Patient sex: M
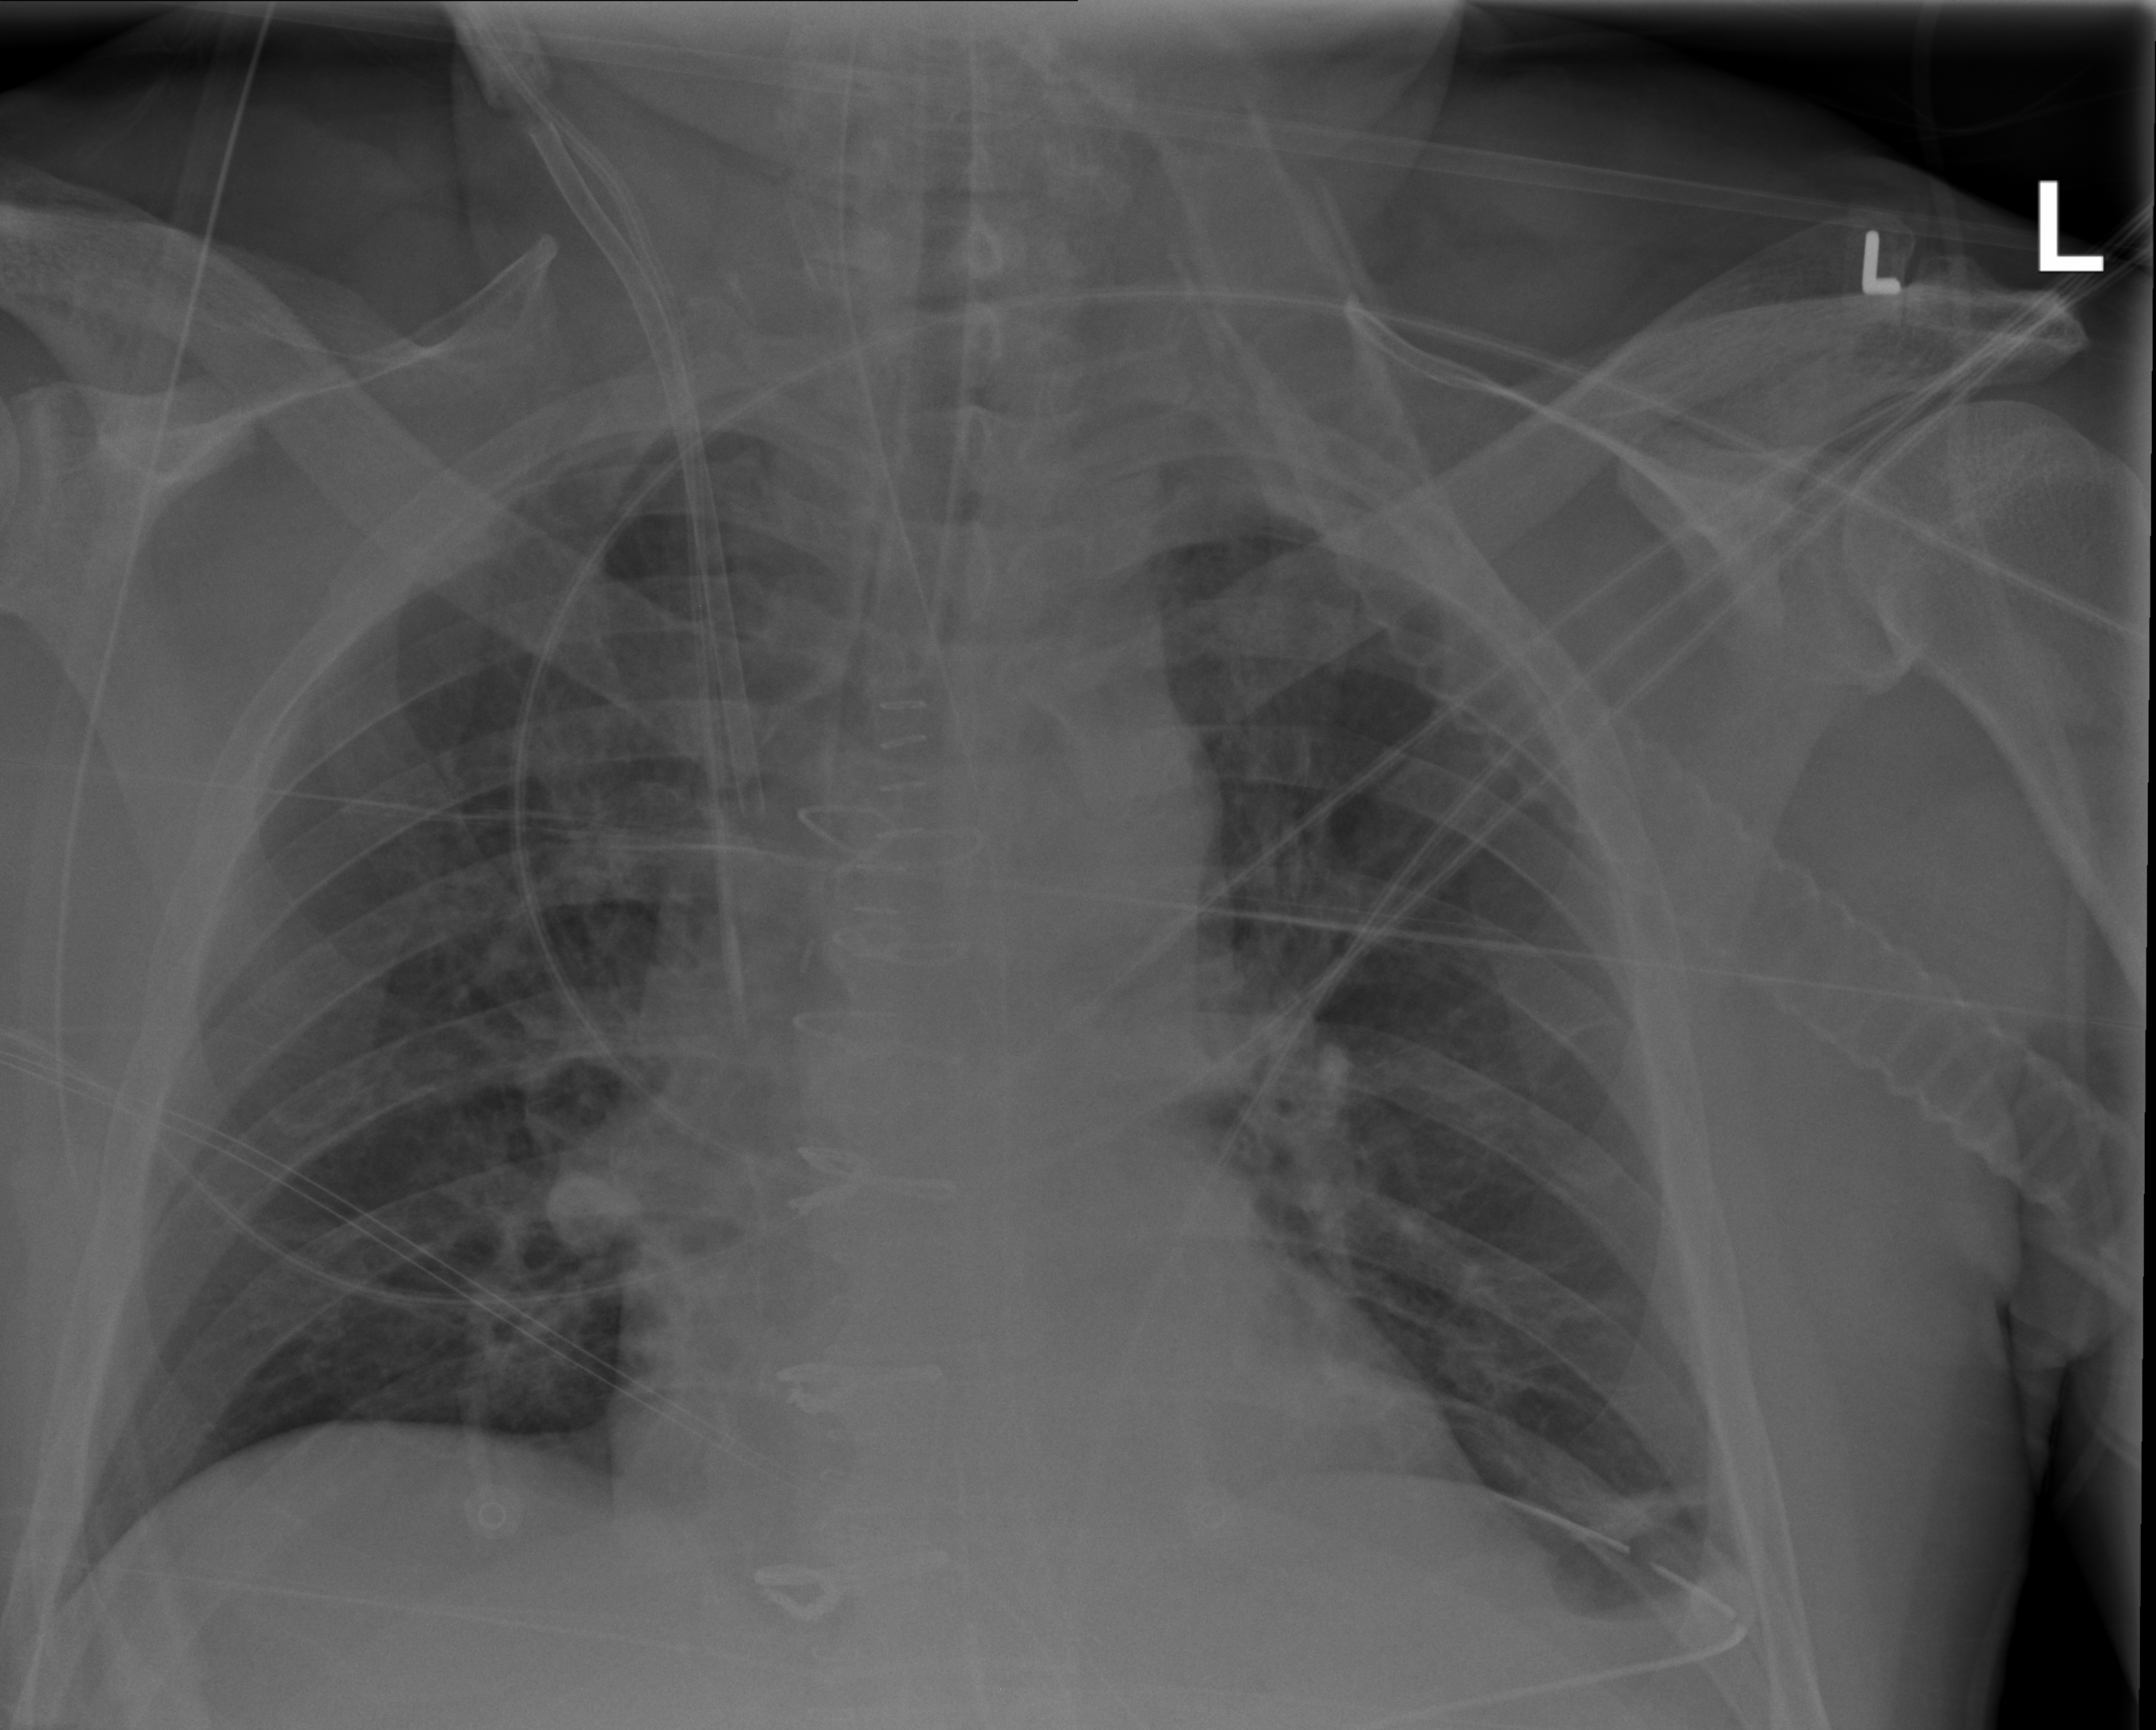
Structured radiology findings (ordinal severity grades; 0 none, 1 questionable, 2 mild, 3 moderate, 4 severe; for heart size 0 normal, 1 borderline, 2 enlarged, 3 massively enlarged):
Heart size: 0
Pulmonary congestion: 0
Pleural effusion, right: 0
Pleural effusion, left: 0
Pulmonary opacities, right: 0
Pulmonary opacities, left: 0
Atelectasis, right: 2
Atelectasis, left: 2